Interaction volume radius: 5 \u00c5
Interaction volume height: 35 \u00c5
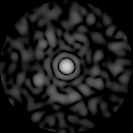
Disorder parameter: 0.8245